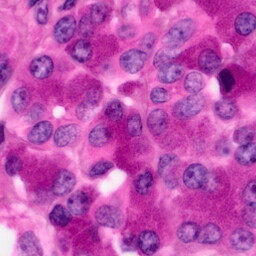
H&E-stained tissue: Pancreatic